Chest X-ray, AP view. Patient: 76 years old, sex M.
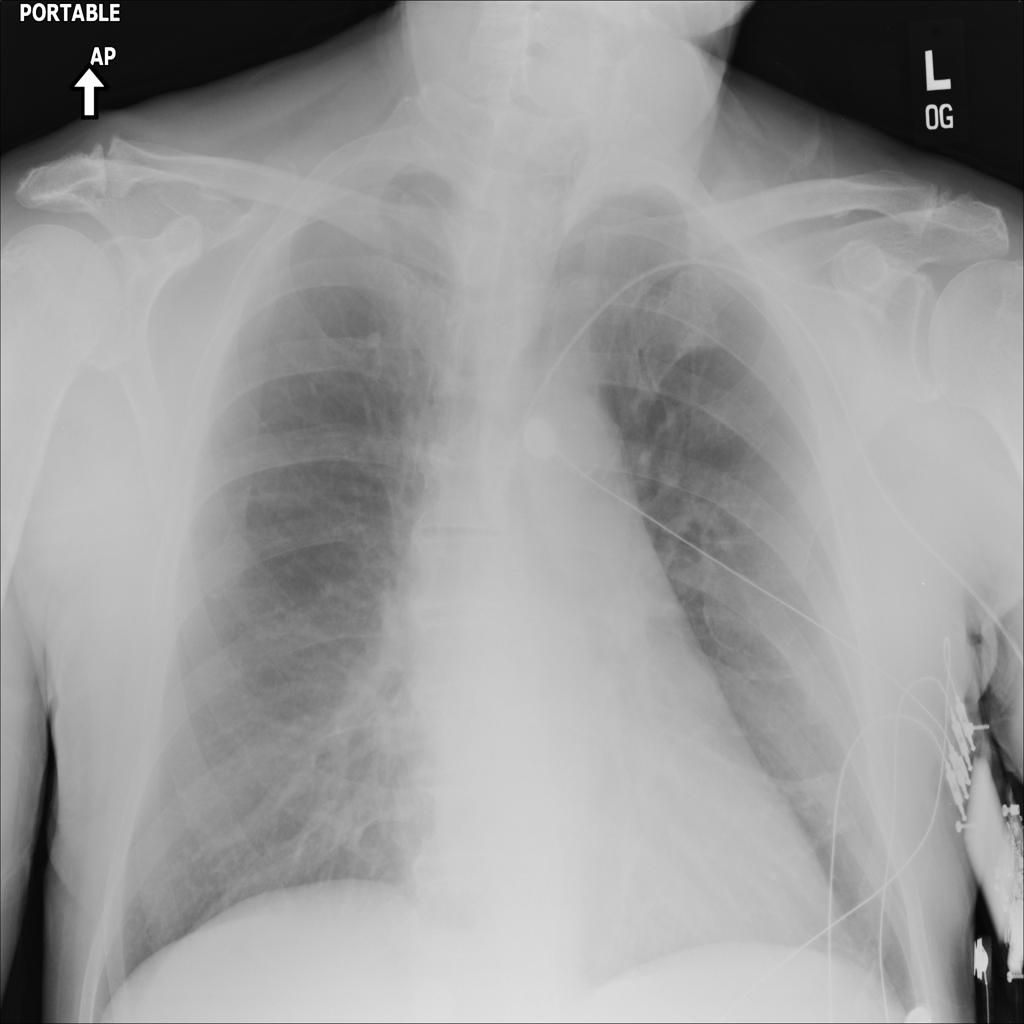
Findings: No Finding